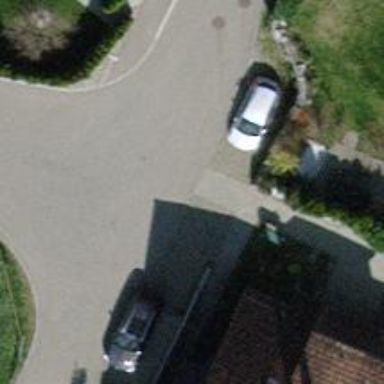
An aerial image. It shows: Residential road with asphalt surface. There is sidewalk on the left side.